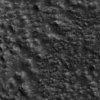
Label: not_dusty